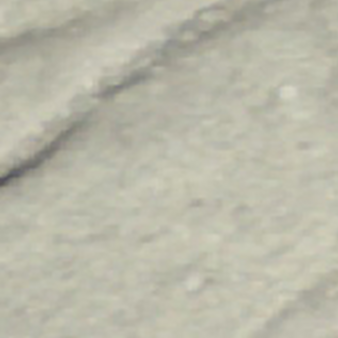
Label: other